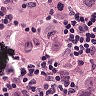
Metastatic tissue present: yes